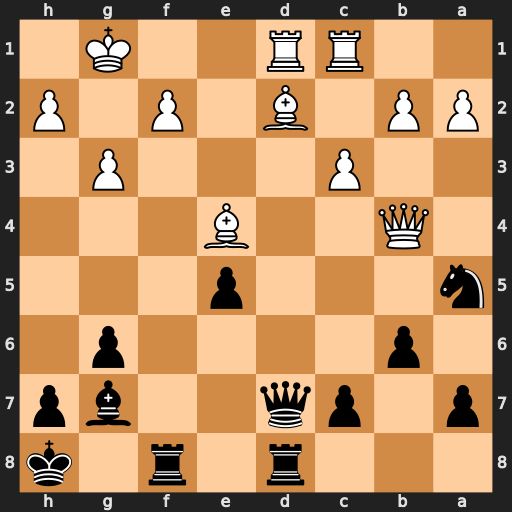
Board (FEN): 3r1r1k/p1pq2bp/1p4p1/n3p3/1Q2B3/2P3P1/PP1B1P1P/2RR2K1
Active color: b
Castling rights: -
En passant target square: -
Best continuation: c5 Qa3 Nc4 Qa6 Nxd2